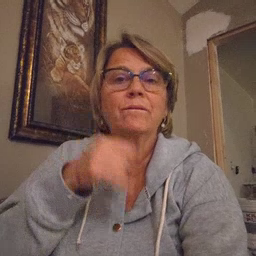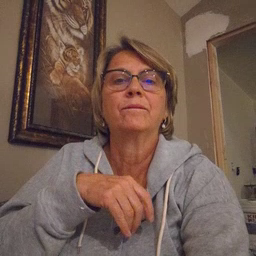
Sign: if